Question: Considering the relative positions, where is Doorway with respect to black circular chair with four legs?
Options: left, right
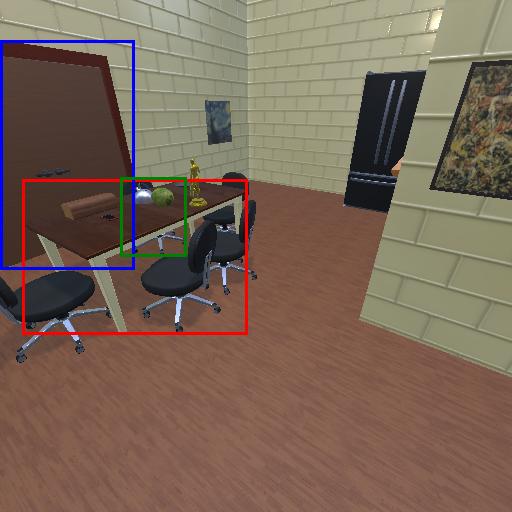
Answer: left